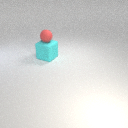
small red rubber sphere above large cyan rubber cube